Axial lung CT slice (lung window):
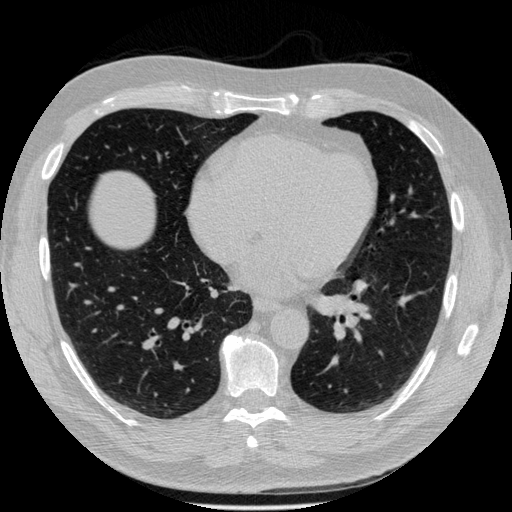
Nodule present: no